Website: ulta-beauty
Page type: delivery-shipping
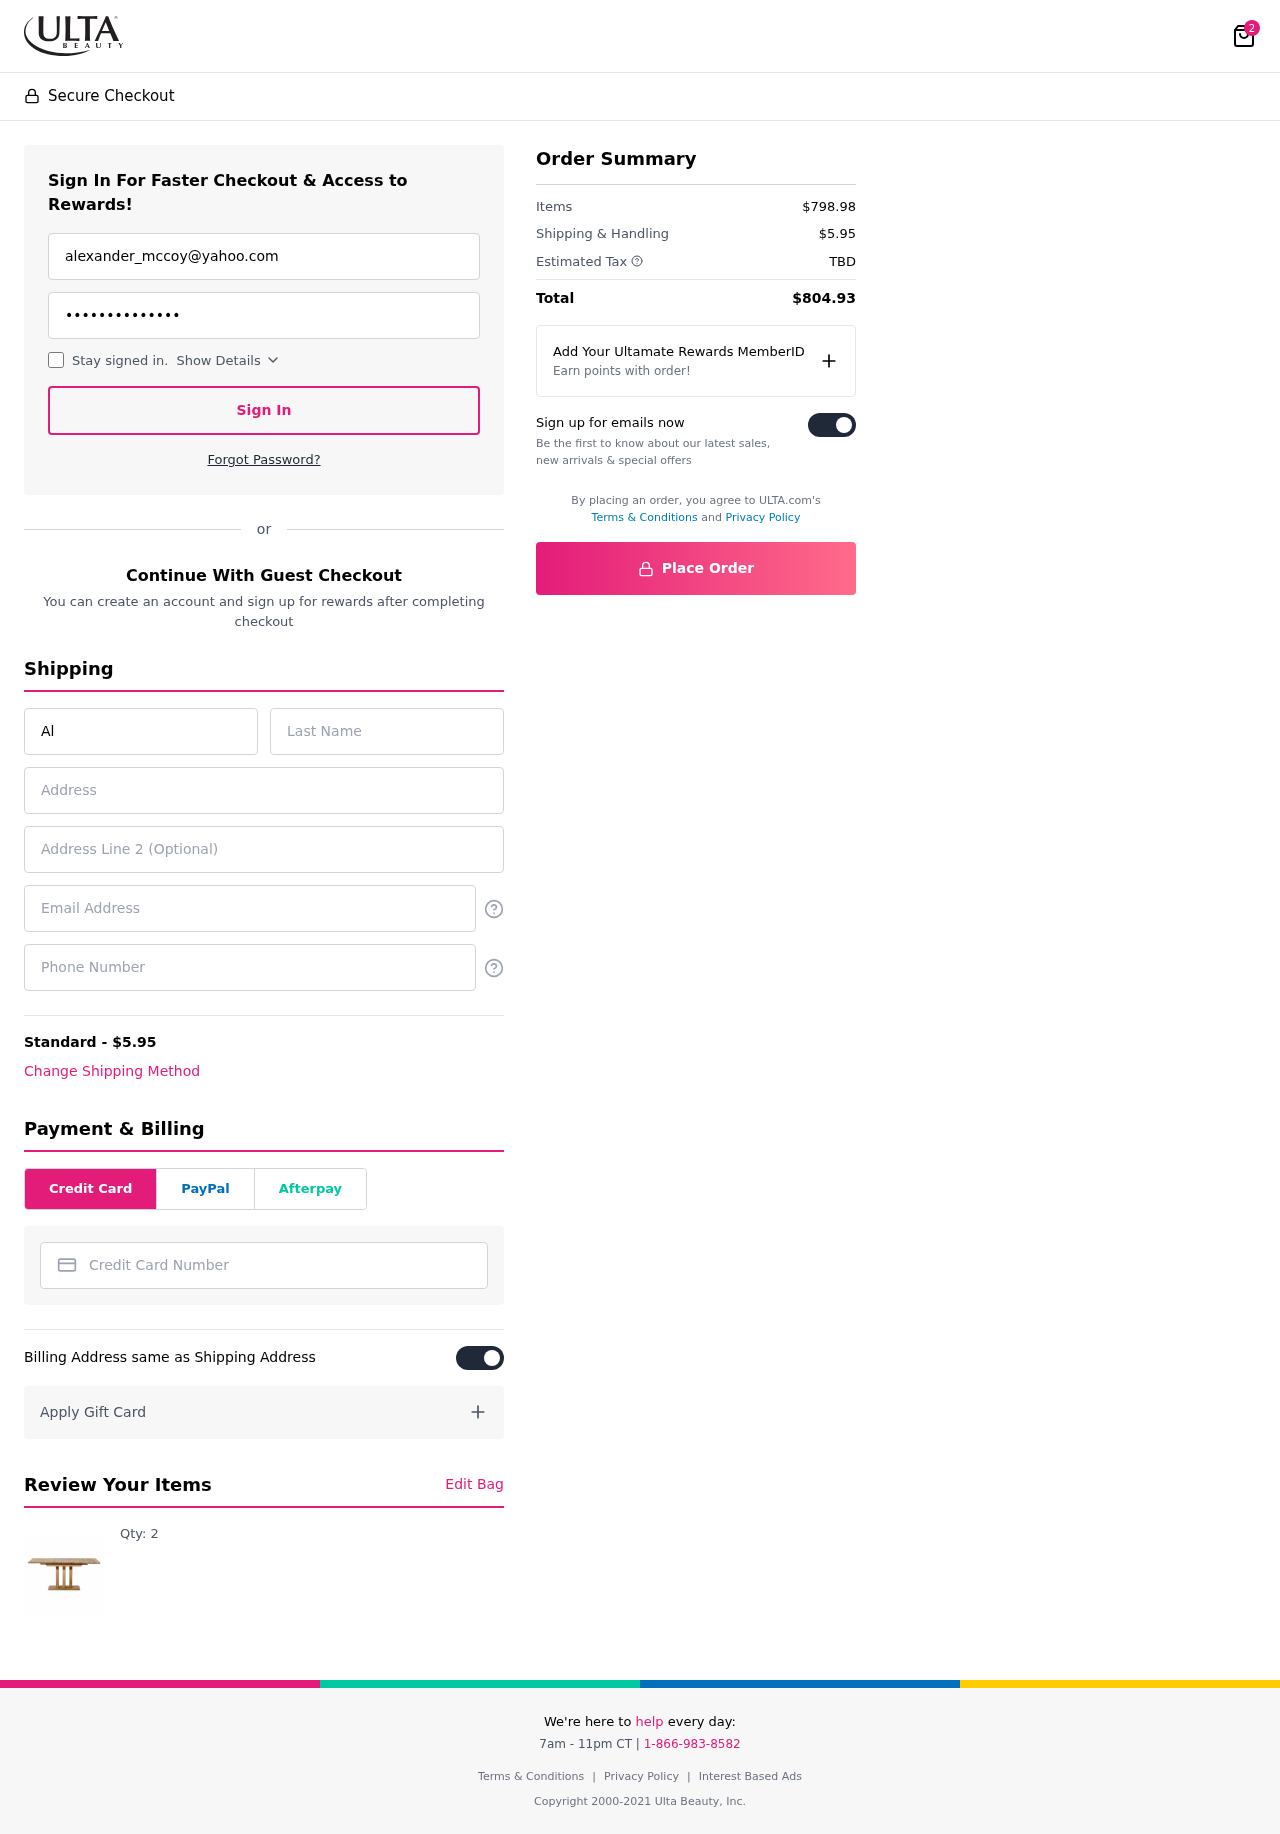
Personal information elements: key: PII_CARD_NUMBER
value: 6011 5354 4439 2848
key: PII_EMAIL
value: alexander_mccoy@yahoo.com
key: PII_EMAIL2
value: alexander_mccoy@yahoo.com
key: PII_FIRSTNAME
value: Alexander
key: PII_LASTNAME
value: Mccoy
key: PII_PHONE
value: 5692254812
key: PII_STREET
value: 181 Stephanie Plains Apt. 983
Product elements: key: PRODUCT1_QUANTITY
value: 2
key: PRODUCT1
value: Qty: 2
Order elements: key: ORDER_NUM_ITEMS
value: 2
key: ORDER_SHIPPING_COST
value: $5.95
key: ORDER_SUBTOTAL
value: $798.98
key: ORDER_TAX
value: TBD
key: ORDER_TOTAL
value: $804.93